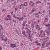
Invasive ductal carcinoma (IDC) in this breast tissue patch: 1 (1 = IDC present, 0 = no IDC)